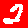
Digit: 2